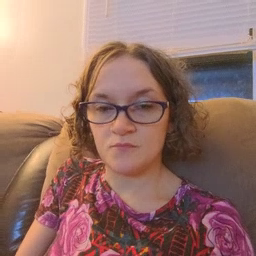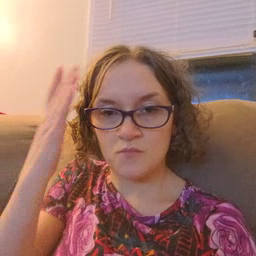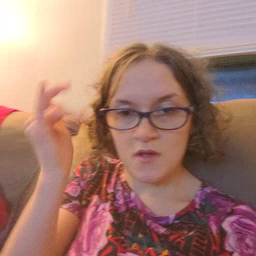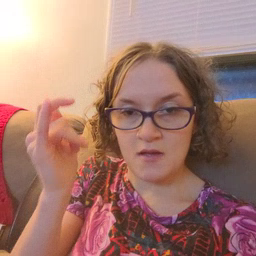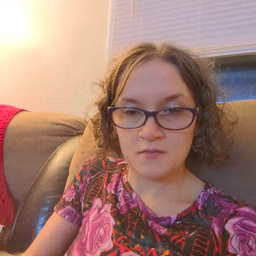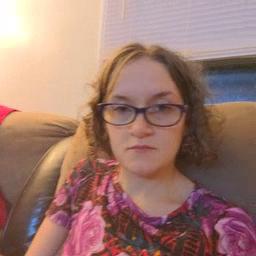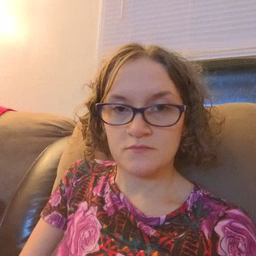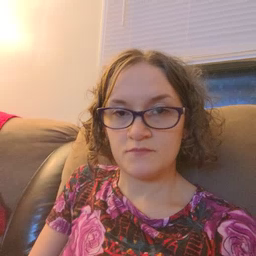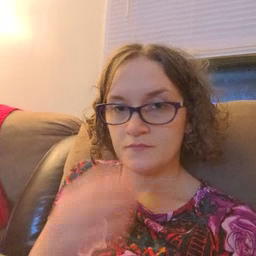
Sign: why